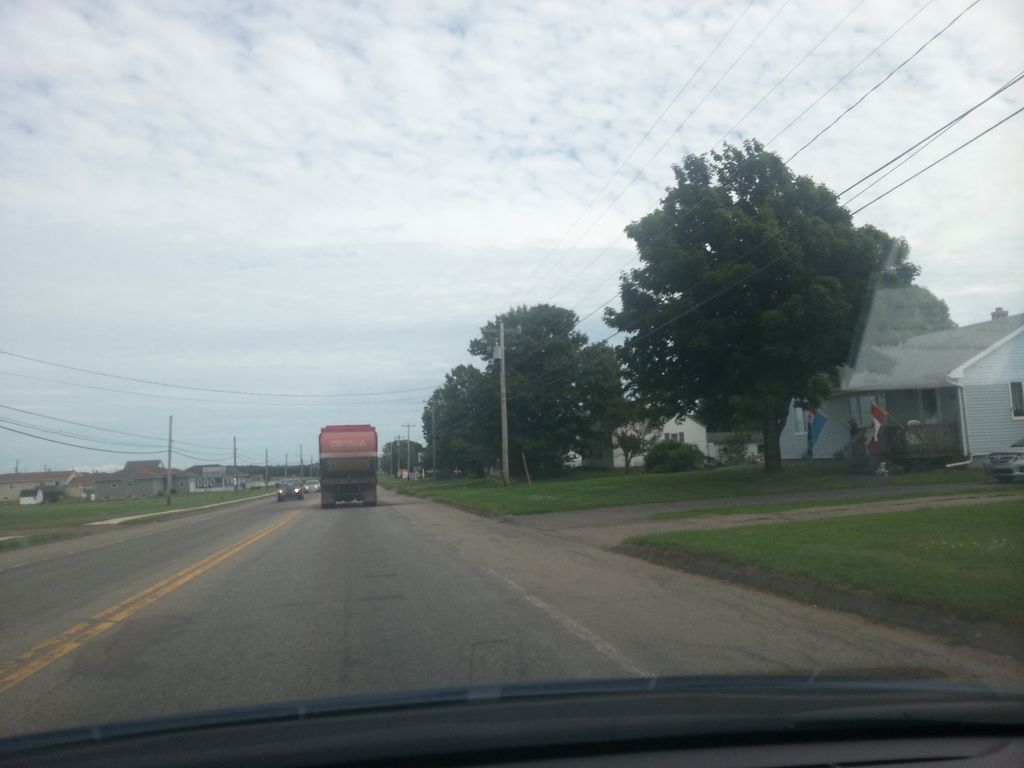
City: charlottetown